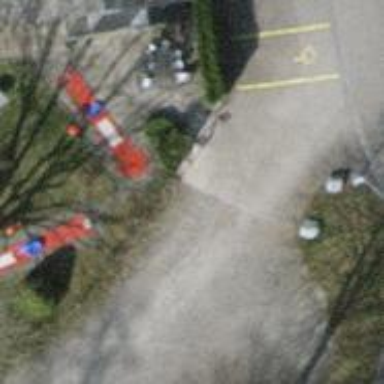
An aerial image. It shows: Bicycle parking facility.